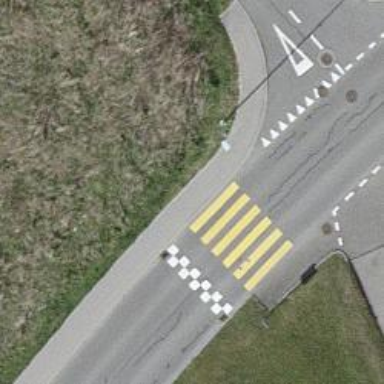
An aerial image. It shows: Uncontrolled zebra crossing on the road.